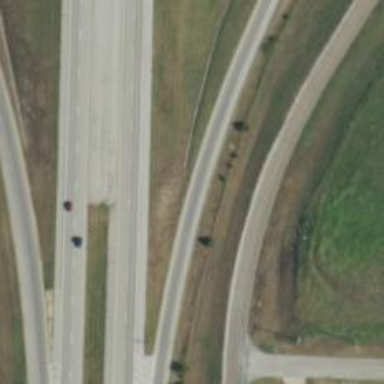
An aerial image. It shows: Trunk link highway.